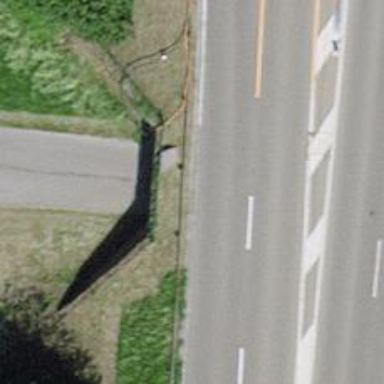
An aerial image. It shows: Track tunnel with grade1 tracktype.